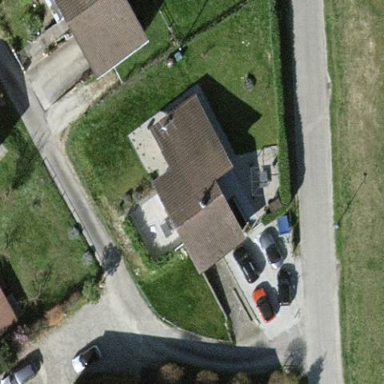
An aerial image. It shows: Simple house.